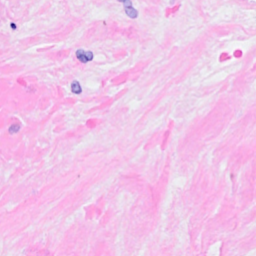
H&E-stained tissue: Breast